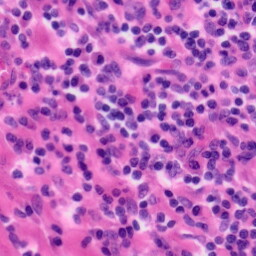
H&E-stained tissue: Tonsil